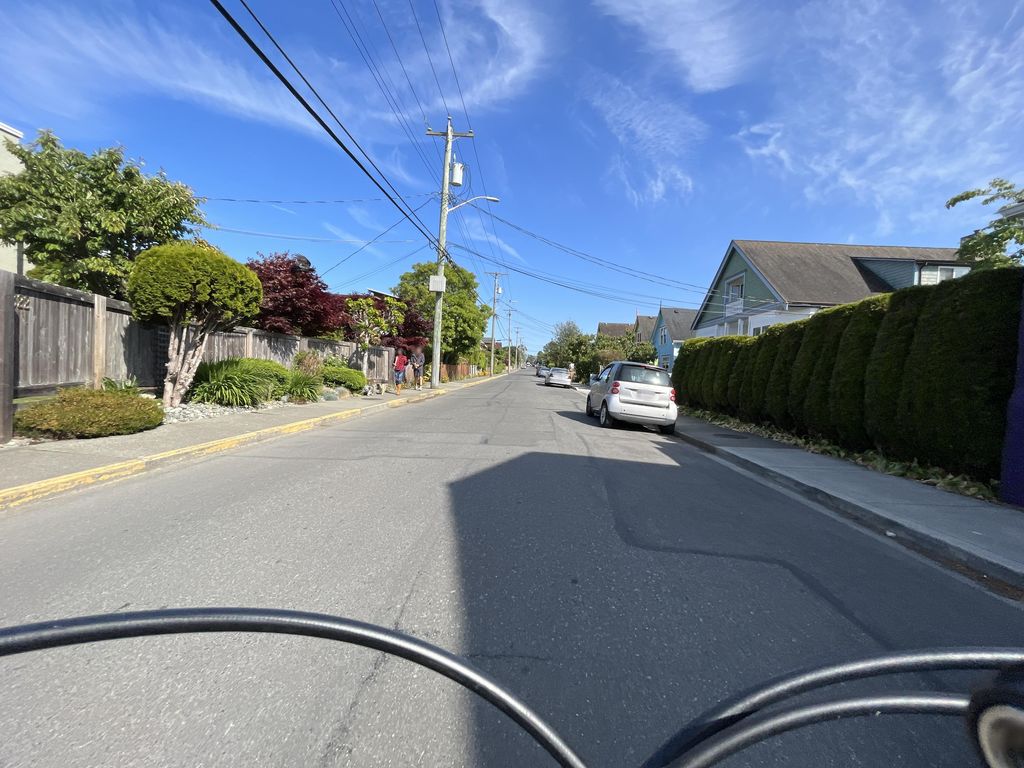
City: victoria